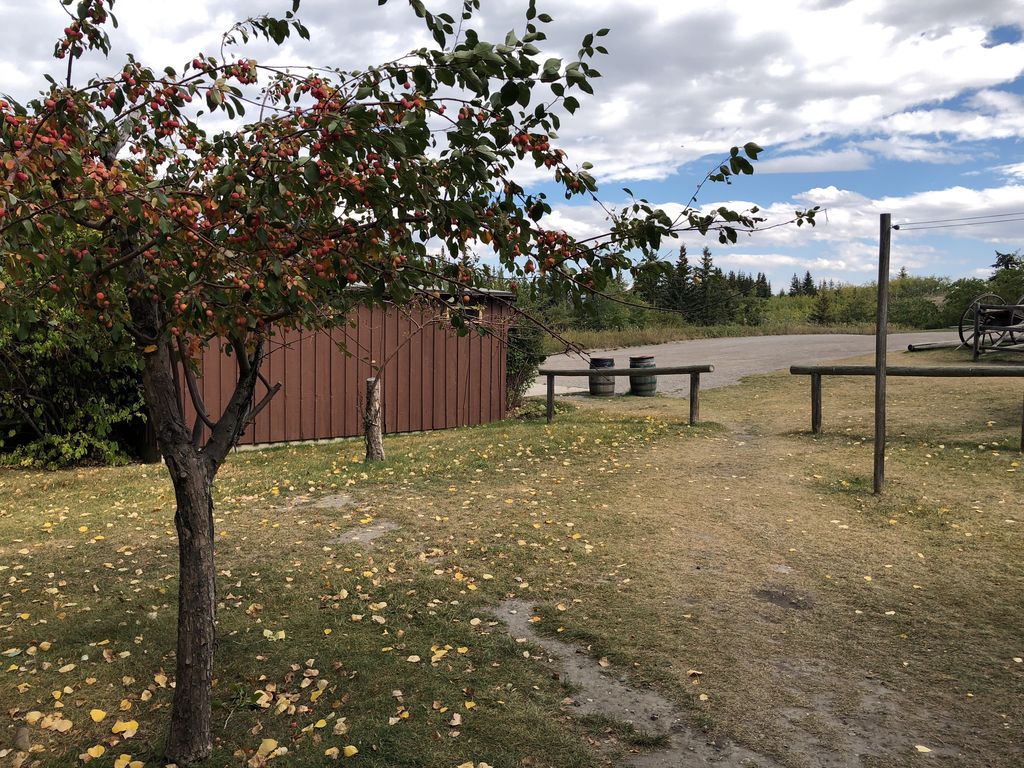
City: calgary